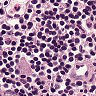
Metastatic tissue present: no